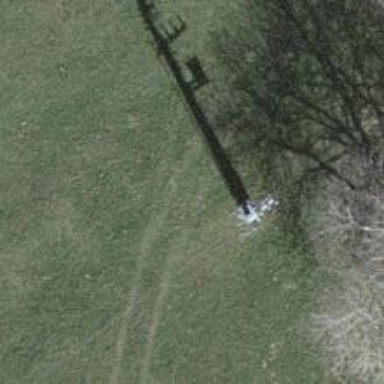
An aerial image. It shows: Distribution transformer attached to power pole.